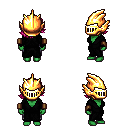
a pixel art fantasy rpg character, female body template, orc, green skin, gray robe, metal pants, pink swoop hairstyle, gold helm, leather bracers, four views (front, back, left, right), 2x2 character sprite sheet, small pixel art, hard edges, no anti-aliasing